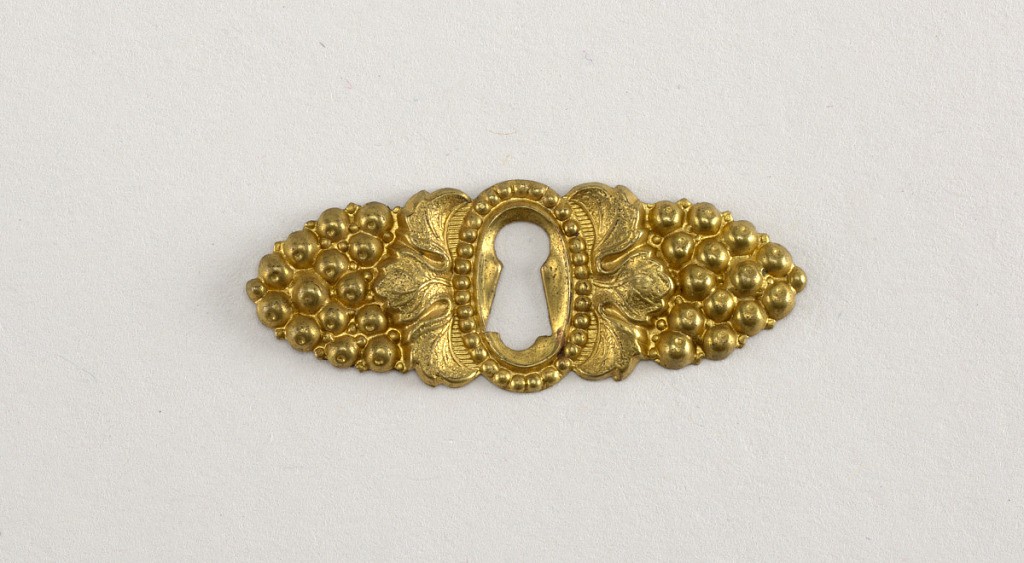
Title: Escutcheon
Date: ca. 1825
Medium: Gilt copper
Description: Oval cartouche flanked by bunches of grapes.